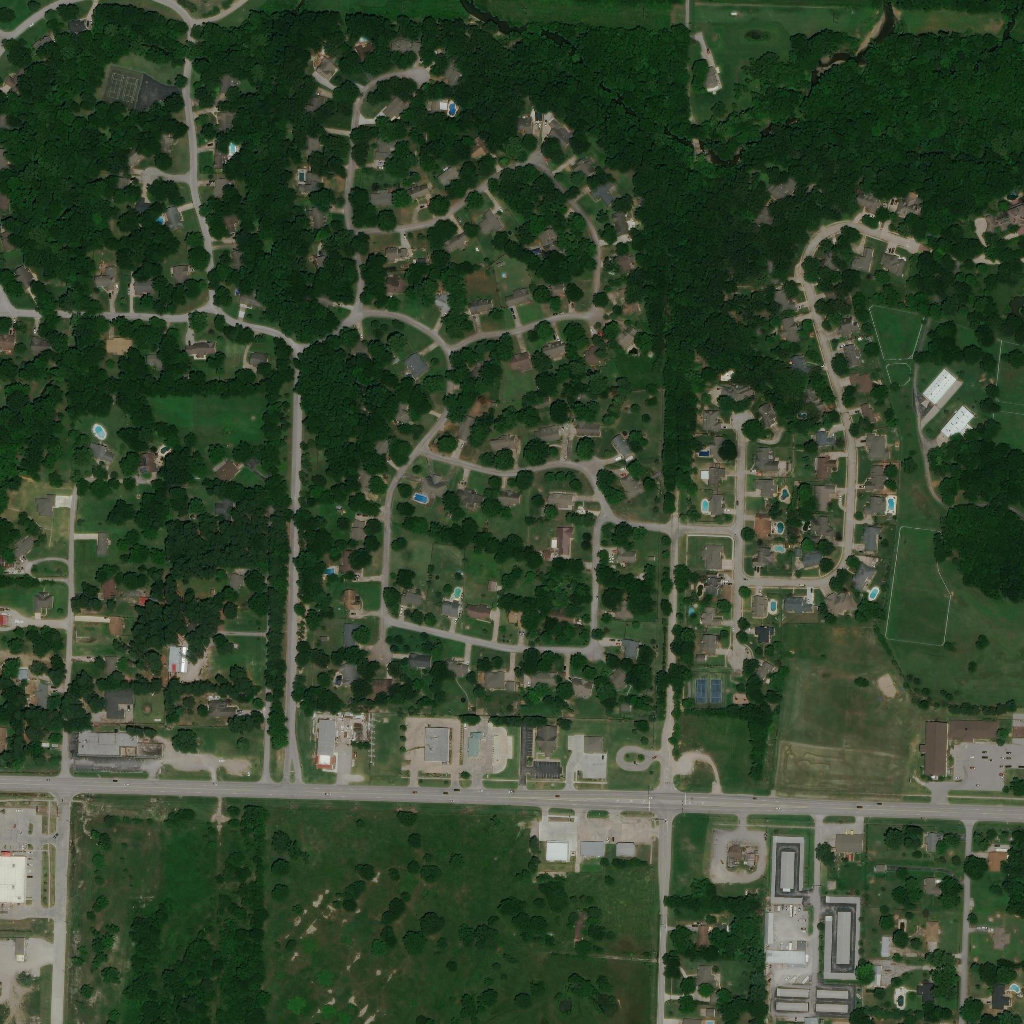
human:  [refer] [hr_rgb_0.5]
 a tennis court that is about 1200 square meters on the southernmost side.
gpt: <box>[[67, 65, 70, 69, 0]]</box>